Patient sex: F
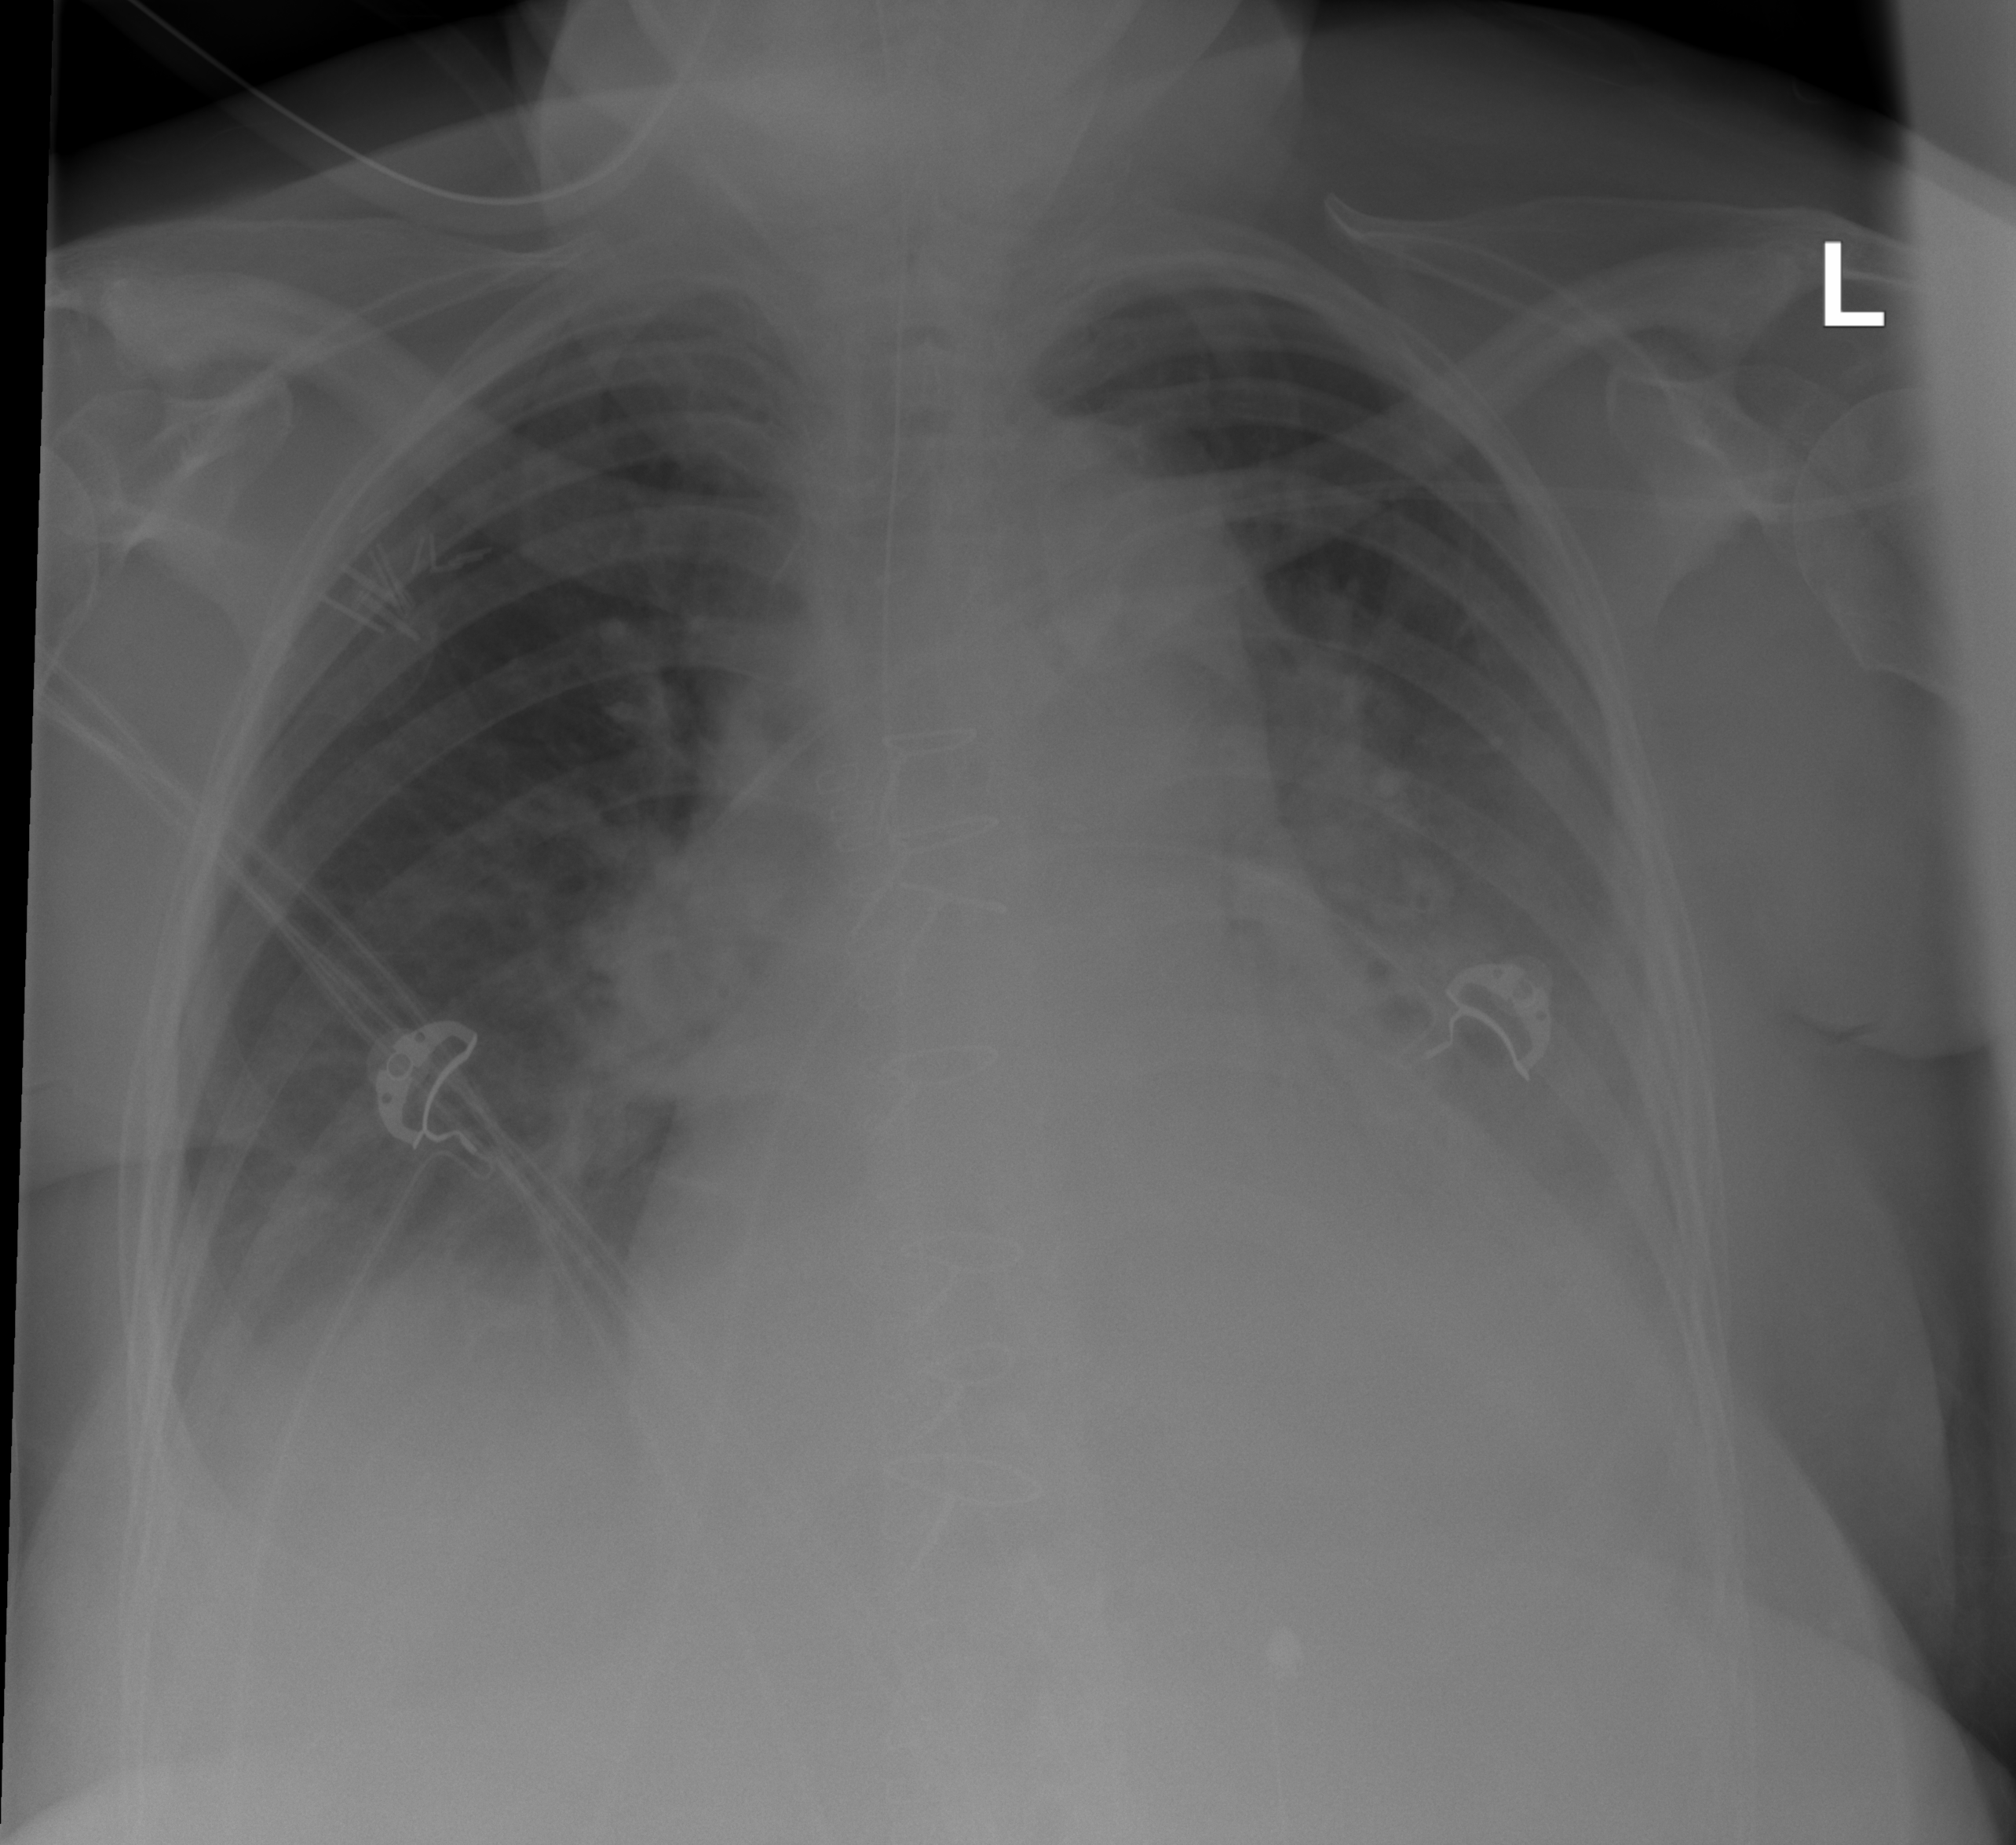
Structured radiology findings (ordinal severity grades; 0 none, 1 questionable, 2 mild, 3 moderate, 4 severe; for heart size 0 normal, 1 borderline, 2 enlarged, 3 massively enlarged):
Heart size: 1
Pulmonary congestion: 2
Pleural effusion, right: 1
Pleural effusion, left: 2
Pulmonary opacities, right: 0
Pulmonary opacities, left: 2
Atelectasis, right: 2
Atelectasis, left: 2